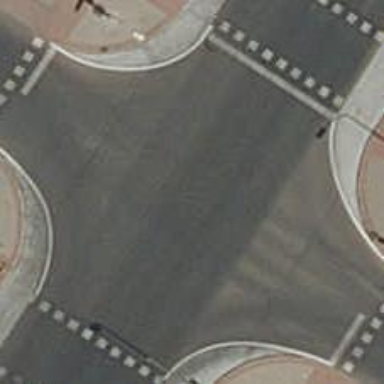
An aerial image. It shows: Road with traffic signals.